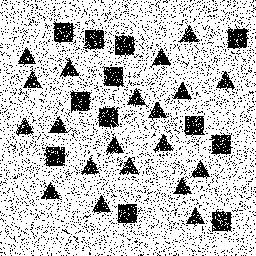
Squares: 12
Triangles: 20
Stars: 0
Total shapes: 32